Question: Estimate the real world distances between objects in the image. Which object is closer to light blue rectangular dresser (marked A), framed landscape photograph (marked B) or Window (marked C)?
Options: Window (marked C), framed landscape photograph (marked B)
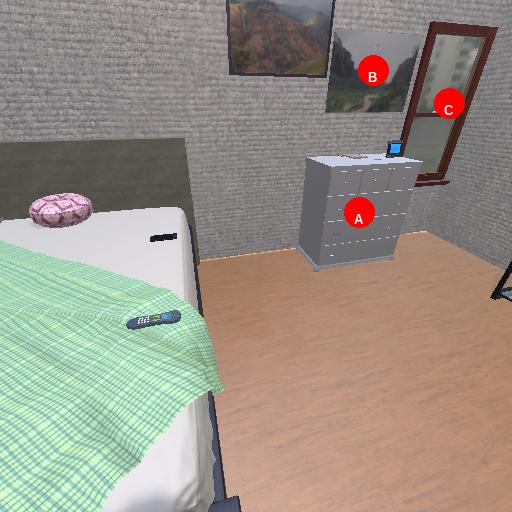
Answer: Window (marked C)